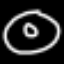
Label: donut